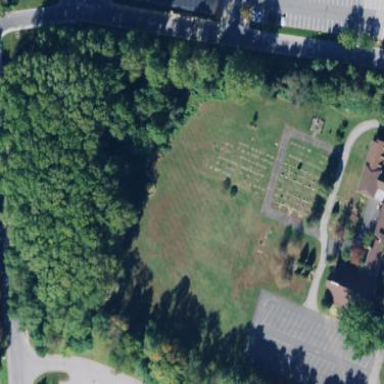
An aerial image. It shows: Cemetery.